Aerial crown-view tile of a tropical tree (Barro Colorado Island, Panama), acquired 20250818:
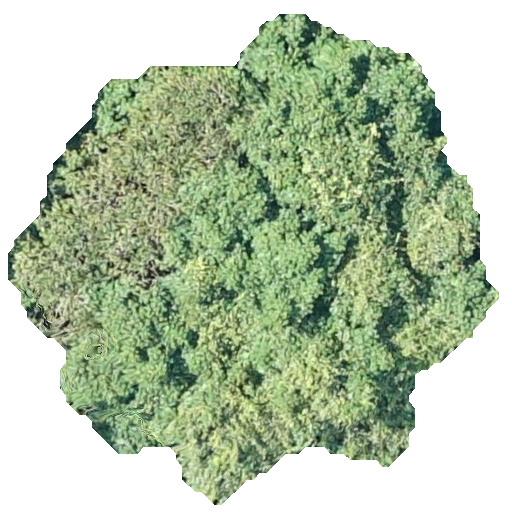
Species: Tachigali panamensis
GBIF accepted scientific name: Tachigali panamensis
Crown area: 228.277 m²